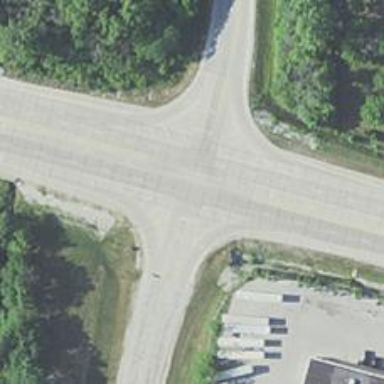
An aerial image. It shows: Primary highway.